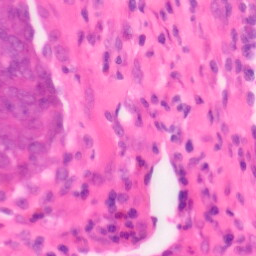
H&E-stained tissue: Colon